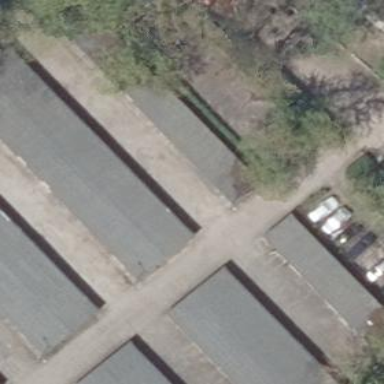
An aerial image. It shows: Group of garages.